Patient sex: M
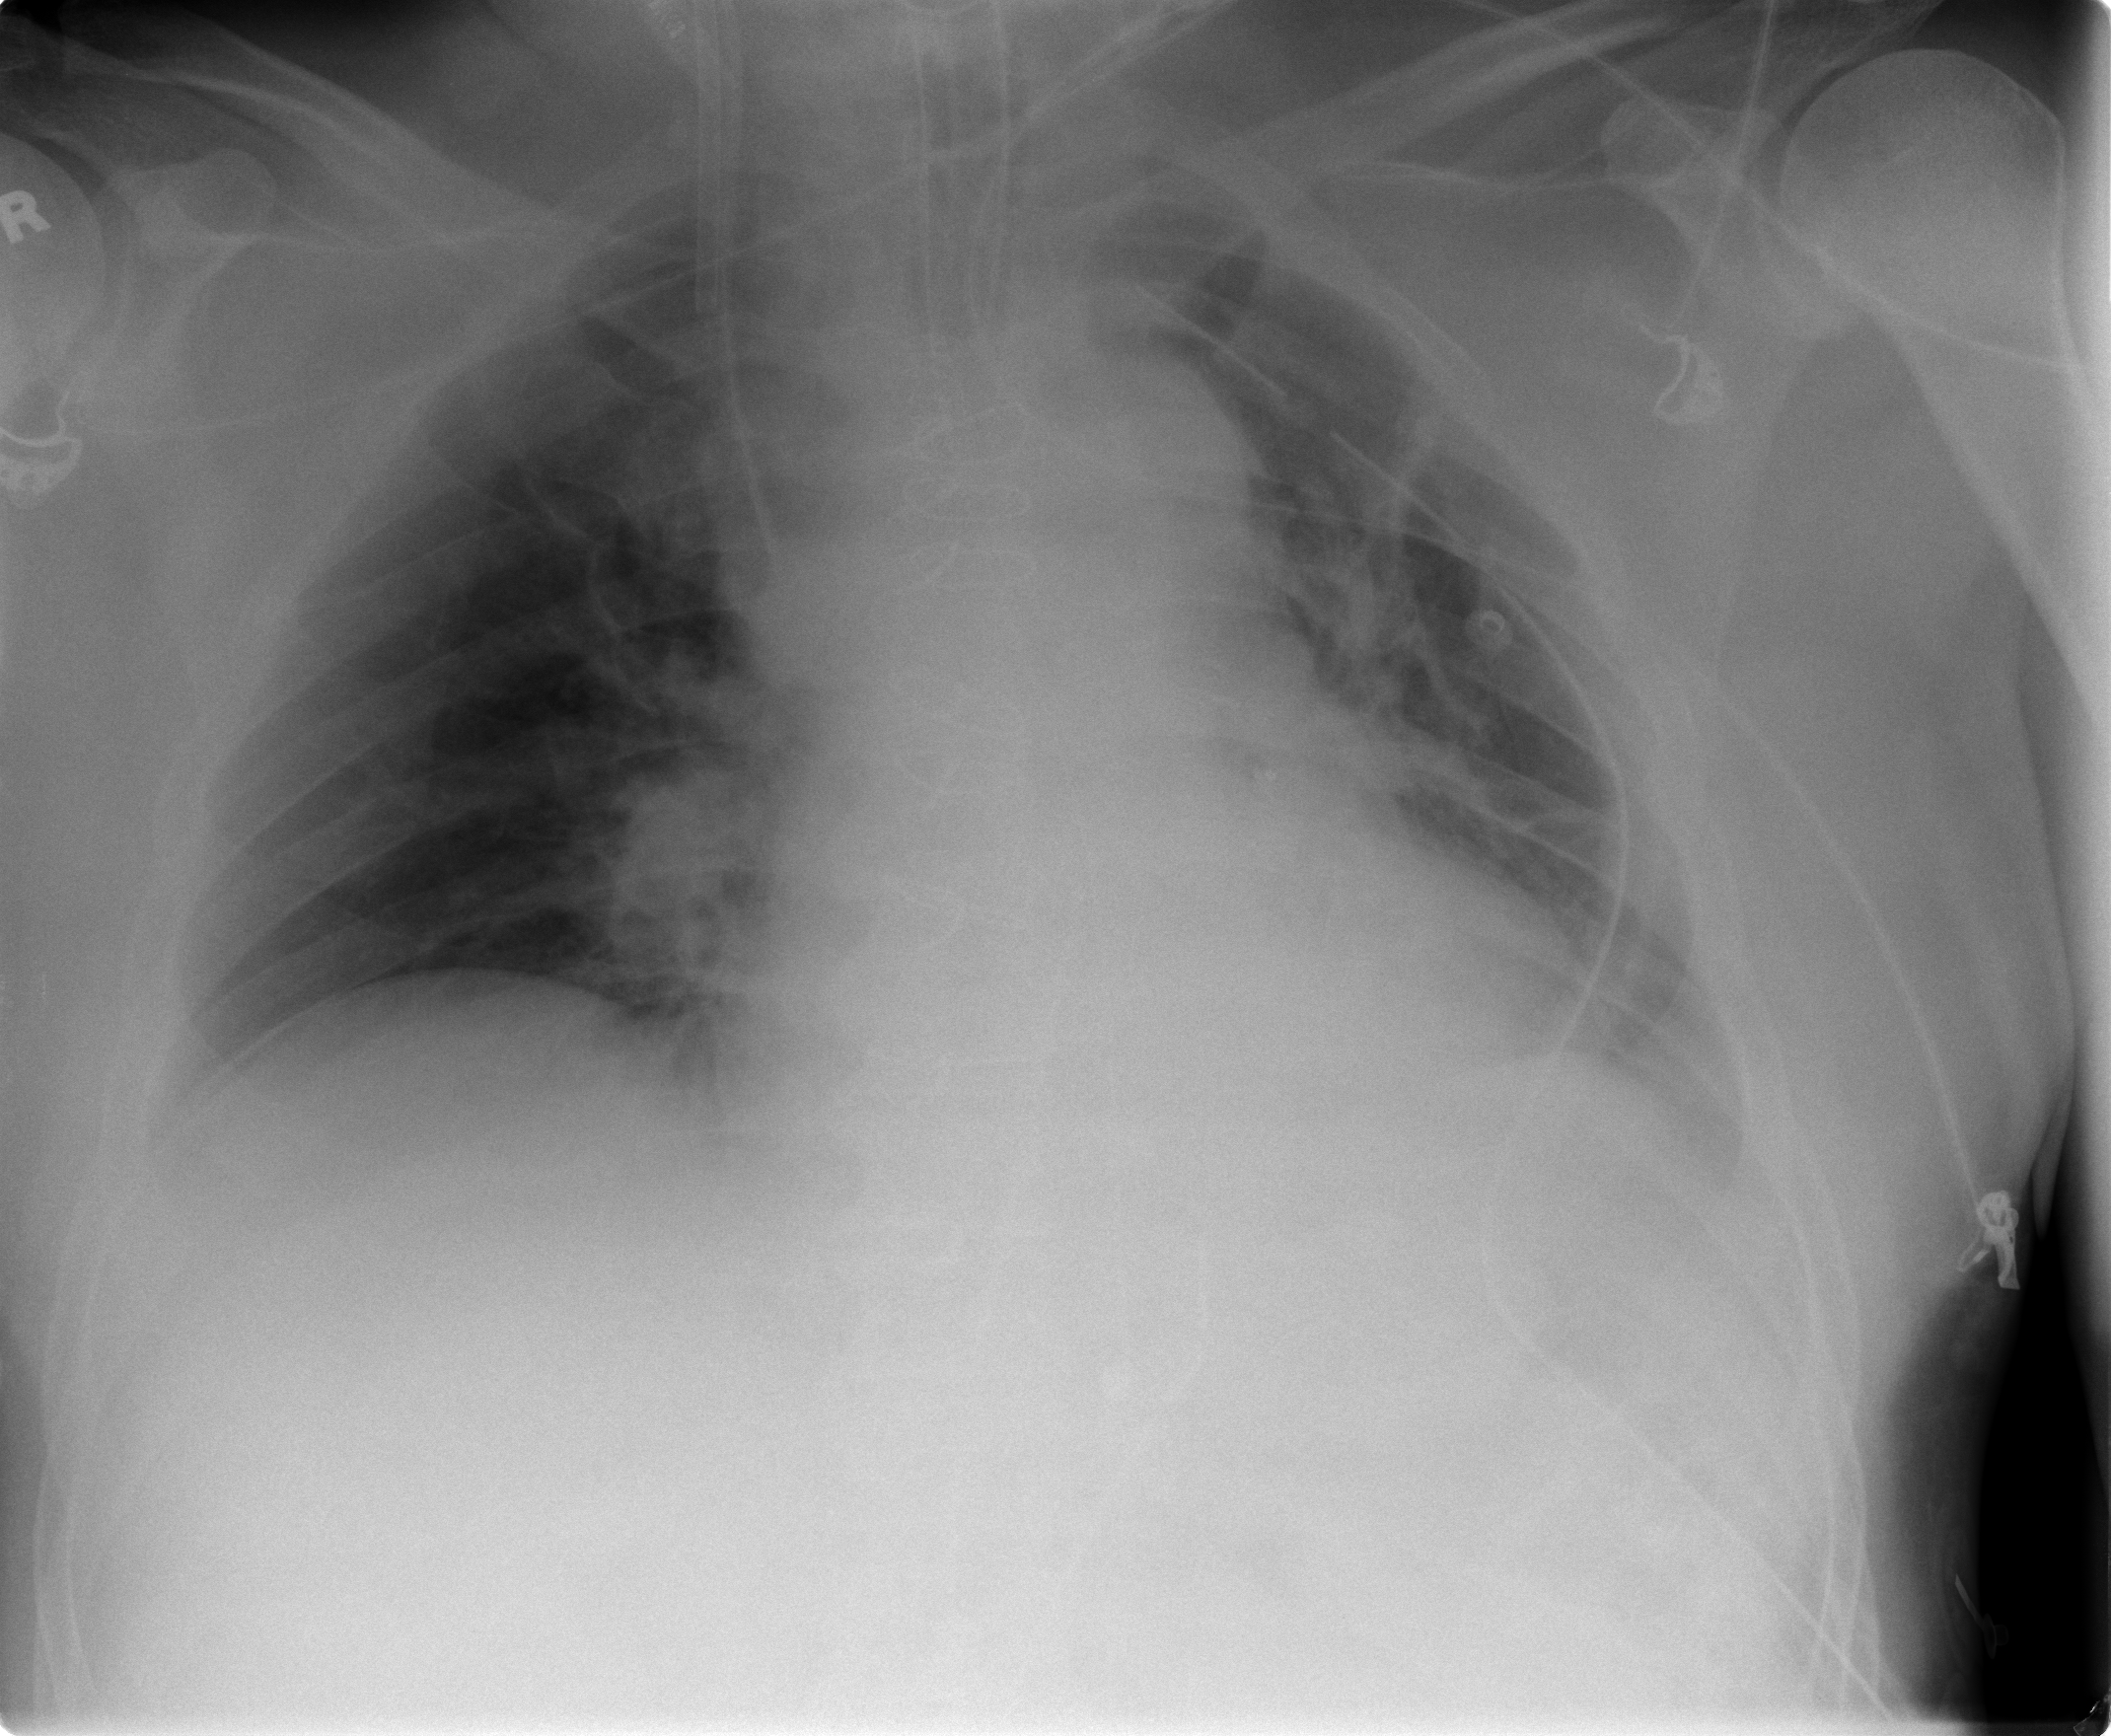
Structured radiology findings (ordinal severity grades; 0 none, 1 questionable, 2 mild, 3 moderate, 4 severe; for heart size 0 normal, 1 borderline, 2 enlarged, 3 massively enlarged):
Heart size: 1
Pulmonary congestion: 0
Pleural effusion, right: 0
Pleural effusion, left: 0
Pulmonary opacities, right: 0
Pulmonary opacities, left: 0
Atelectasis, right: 0
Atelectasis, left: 2